Question: I'm having problem with getting td-content. It seems the data display using javascript, need to pull pictures data.
Table data:

Already try using the basic scrape, but can't collected the data.
VBA Code:
'''
post = Trim(doc.getElementsByClassName("chart-content-container")(5).getElementsByTagName("table")(0).getElementsByTagName("tbody")(0).getElementsByTagName("tr")(1).innerText)
'''
the data i want to get is from here (required login to see data, basically login using facebook):
<URL>
html
'''
<div id="id1355">
<span class="chart-container" id="id12c4">
<div class="chart-title">Types of posts</div>
<div class="chart-content-container">
<div class="chart-content-sameInnerHeight" style="margin-top: 50px;" id="id1302">
<div id="id1355">
<div style="position: relative;">
<div id="dashboard9566356">
<div style="position: relative;" id="chartDiv9566356"><div style="position: relative;"><div dir="ltr" style="position: relative; width: 563px; height: 200px;"><div style="position: absolute; left: 0px; top: 0px; width: 100%; height: 100%;" aria-label="A chart."><svg width="563" height="200" aria-label="A chart." style="overflow: hidden;"><defs id="defs"></defs><g><path d="M282,23.5L282,10A90,90,0,0,1,341.68103924167156,32.63403266460091L332.72888335542086,42.73892776491077A76.5,76.5,0,0,0,282,23.5" stroke="#ffffff" stroke-width="1" fill="#c2185b"></path></g><g><path d="M263.6923516820019,25.722950966907007L260.4615902141199,12.615236431655305A90,90,0,0,1,282,10L282,23.5A76.5,76.5,0,0,0,263.6923516820019,25.722950966907007" stroke="#ffffff" stroke-width="1" fill="#f57c00"></path></g><g><path d="M206.0577711314989,109.22105603953229L192.65620133117517,110.84830122297916A90,90,0,0,1,260.4615902141197,12.615236431655333L263.69235168200174,25.722950966907035A76.5,76.5,0,0,0,206.0577711314989,109.22105603953229" stroke="#ffffff" stroke-width="1" fill="#8ecbd3"></path></g><g><path d="M332.72888335542086,42.73892776491077L341.68103924167156,32.63403266460091A90,90,0,1,1,192.6562013311751,110.84830122297903L206.05777113149887,109.22105603953219A76.5,76.5,0,1,0,332.72888335542086,42.73892776491077" stroke="#ffffff" stroke-width="1" fill="#5c6fda"></path></g><g><g><g><text text-anchor="end" x="535" y="20.491718170580963" font-family="Arial" font-size="12" stroke="none" stroke-width="0" fill="#6d90cb">Links</text></g><g><text text-anchor="end" x="535" y="39.90828182941904" font-family="Arial" font-size="12" stroke="none" stroke-width="0" fill="#9e9e9e">11.5%</text></g></g><g><path d="M319.5,26.5L384,26.5L384,26.5L535.5,26.5" stroke="#636363" stroke-width="1" stroke-opacity="0.7" fill-opacity="1" fill="none"></path><circle cx="319.5" cy="26.5" r="2" stroke="none" stroke-width="0" fill-opacity="0.7" fill="#636363"></circle></g><g><g><text text-anchor="end" x="535" y="168.49171817058095" font-family="Arial" font-size="12" stroke="none" stroke-width="0" fill="#6d90cb">Pictures</text></g><g><text text-anchor="end" x="535" y="187.90828182941902" font-family="Arial" font-size="12" stroke="none" stroke-width="0" fill="#9e9e9e">61.5%</text></g></g><g><path d="M321.5,174.5L384,174.5L384,174.5L535.5,174.5" stroke="#636363" stroke-width="1" stroke-opacity="0.7" fill-opacity="1" fill="none"></path><circle cx="321.5" cy="174.5" r="2" stroke="none" stroke-width="0" fill-opacity="0.7" fill="#636363"></circle></g><g><g><text text-anchor="start" x="28" y="54.49171817058097" font-family="Arial" font-size="12" stroke="none" stroke-width="0" fill="#6d90cb">Videos</text></g><g><text text-anchor="start" x="28" y="73.90828182941904" font-family="Arial" font-size="12" stroke="none" stroke-width="0" fill="#9e9e9e">23.1%</text></g></g><g><path d="M209.5,60.5L180,60.5L180,60.5L28.5,60.5" stroke="#636363" stroke-width="1" stroke-opacity="0.7" fill-opacity="1" fill="none"></path><circle cx="209.5" cy="60.5" r="2" stroke="none" stroke-width="0" fill-opacity="0.7" fill="#636363"></circle></g><g><g><text text-anchor="start" x="28" y="19.491718170580963" font-family="Arial" font-size="12" stroke="none" stroke-width="0" fill="#6d90cb">Status</text></g><g><text text-anchor="start" x="28" y="38.90828182941904" font-family="Arial" font-size="12" stroke="none" stroke-width="0" fill="#9e9e9e">3.8%</text></g></g><g><path d="M268.5,18.5L180,18.5L180,25.5L28.5,25.5" stroke="#636363" stroke-width="1" stroke-opacity="0.7" fill-opacity="1" fill="none"></path><circle cx="268.5" cy="18.5" r="2" stroke="none" stroke-width="0" fill-opacity="0.7" fill="#636363"></circle></g></g><g></g></svg><div aria-label="A tabular representation of the data in the chart." style="position: absolute; left: -10000px; top: auto; width: 1px; height: 1px; overflow: hidden;"><table><thead><tr><th>Status</th><th>Wert</th></tr></thead><tbody><tr><td>Links</td><td>3</td></tr><tr><td>Pictures</td><td>16</td></tr><tr><td>Videos</td><td>6</td></tr><tr><td>Status</td><td>1</td></tr></tbody></table></div></div></div><div aria-hidden="true" style="display: none; position: absolute; top: 210px; left: 573px; white-space: nowrap; font-family: Arial; font-size: 12px;">3.8%</div><div></div></div></div>
<div id="control9566356"></div>
</div>
<div id="id13ad" style="display:none"></div>
</div>
<script type="text/javascript"> var chart9566356; var data9566356;var options9566356;
var vAxisFormat9566356 = 'decimal';function drawVisualization9566356() {options9566356 = {curveType: 'none', fontName: 'Arial', 'lineWidth':2, 'height':200, backgroundColor: { fill: 'transparent' },'legend': {'position': 'labeled', 'alignment': 'center' , textStyle: {color: '#6d90cb'}}, chartArea: { },tooltip :{ isHtml : 'true'},'interpolateNulls' : true, pieHole: 0.85, pieSliceText: 'none', chartArea: { width: '90%', height: '90%', left: '5%', top: '5%' }, series: {0: {targetAxisIndex: 0,areaOpacity :1.0,type: 'area',dataOpacity :1.0},1: {targetAxisIndex: 0,areaOpacity :1.0,type: 'area',dataOpacity :1.0},2: {targetAxisIndex: 0,areaOpacity :1.0,type: 'area',dataOpacity :1.0},3: {targetAxisIndex: 0,areaOpacity :1.0,type: 'area',dataOpacity :1.0} }, vAxes: { 0: {format: 'decimal'}, 1: {format: 'decimal'} },colors: ['#c2185b','#5c6fda','#8ecbd3','#f57c00'],animation:{ duration: 500, easing: 'out', },hAxis:{ textStyle: { },gridlines: {color: 'transparent'},'baselineColor': '#ccc'},vAxis: {format: vAxisFormat9566356, textStyle: { },gridlines: {color: 'transparent'},'baselineColor': '#ccc'} };
chart9566356 = new google.visualization.PieChart(document.getElementById('chartDiv9566356'));
data9566356 = new google.visualization.DataTable();data9566356.addColumn('string', 'Status'); data9566356.addColumn('number', 'Wert');data9566356.addColumn({'type': 'string', 'role': 'tooltip', 'p': {'html': true}}); data9566356.addColumn({type:'string', role:'annotationText'}); data9566356.addColumn({type:'string', role:'annotationText'}); data9566356.addColumn({type:'string', role:'annotationText'}); data9566356.addRows([['Links',3.0,'<div class="name">Links</div><div class="value">3</div>',null,'0','link'],['Pictures',16.0,'<div class="name">Pictures</div><div class="value">16</div>',null,'0','photo'],['Videos',6.0,'<div class="name">Videos</div><div class="value">6</div>',null,'0','video'],['Status',1.0,'<div class="name">Status</div><div class="value">1</div>',null,'0','status']]);
var numberFormatter = new google.visualization.NumberFormat({ fractionDigits: 0 }); for (var i = 1; i < data9566356.getNumberOfColumns(); i++) { if(data9566356.getColumnType(i) === "number"){ numberFormatter.format(data9566356, i); }}
var selectListener9566356 = google.visualization.events.addListener(chart9566356, 'select',function(){ var selection = chart9566356.getSelection(); for (var i = 0; i < selection.length; i++) { var item = selection[i]; if (item.row != null && item.column != null) {var idsColumnNumber = item.column +2;var id = data9566356.getValue(item.row, idsColumnNumber);if(id != null) { id = id.replace('#', ''); } Wicket.Ajax.get({ u: './ClashofClans?38-1.IBehaviorListener.0-fanPageKarmaPanel-resultContainer-graphenPanel-graphenTimesAndTypesPanelContainer-graphenTimesAndTypesPanel-content-postTypePanel-postTypePanel'+'&id='+id+'&datum='+data9566356.getValue(item.row, idsColumnNumber+1)+'&anzahl='+data9566356.getValue(item.row, item.column)+'&page_identifier='+data9566356.getValue(item.row, idsColumnNumber+2)+'&spalte='+item.column}); } else { try {var id = data9566356.getValue(item.row, 7); Wicket.Ajax.get({ u: './ClashofClans?38-1.IBehaviorListener.0-fanPageKarmaPanel-resultContainer-graphenPanel-graphenTimesAndTypesPanelContainer-graphenTimesAndTypesPanel-content-postTypePanel-postTypePanel'+'&id='+id+'&page_identifier='+id}); } catch(e) { var id = data9566356.getValue(item.row, 5); Wicket.Ajax.get({ u: './ClashofClans?38-1.IBehaviorListener.0-fanPageKarmaPanel-resultContainer-graphenPanel-graphenTimesAndTypesPanelContainer-graphenTimesAndTypesPanel-content-postTypePanel-postTypePanel'+'&id='+id+'&page_identifier='+id}); } } } });placeMarker9566356 = function(graph , dataTable) {
};placeMarkerListener9566356 = google.visualization.events.addListener(chart9566356
, 'ready',placeMarker9566356.bind(chart9566356
, chart9566356
, data9566356));
chart9566356.draw(data9566356,options9566356);}function reDrawChart9566356() { if (!$('#chartDiv9566356').is(':visible')) { return; } google.visualization.events.removeListener(placeMarkerListener9566356);
placeMarkerListener9566356 = google.visualization.events.addListener(chart9566356
, 'ready', placeMarker9566356.bind(chart9566356
, chart9566356
, data9566356));
options9566356 = {curveType: 'none', fontName: 'Arial', 'lineWidth':2, 'height':200, backgroundColor: { fill: 'transparent' },'legend': {'position': 'labeled', 'alignment': 'center' , textStyle: {color: '#6d90cb'}}, chartArea: { },tooltip :{ isHtml : 'true'},'interpolateNulls' : true, pieHole: 0.85, pieSliceText: 'none', chartArea: { width: '90%', height: '90%', left: '5%', top: '5%' }, series: {0: {targetAxisIndex: 0,areaOpacity :1.0,type: 'area',dataOpacity :1.0},1: {targetAxisIndex: 0,areaOpacity :1.0,type: 'area',dataOpacity :1.0},2: {targetAxisIndex: 0,areaOpacity :1.0,type: 'area',dataOpacity :1.0},3: {targetAxisIndex: 0,areaOpacity :1.0,type: 'area',dataOpacity :1.0} }, vAxes: { 0: {format: 'decimal'}, 1: {format: 'decimal'} },colors: ['#c2185b','#5c6fda','#8ecbd3','#f57c00'],animation:{ duration: 500, easing: 'out', },hAxis:{ textStyle: { },gridlines: {color: 'transparent'},'baselineColor': '#ccc'},vAxis: {format: vAxisFormat9566356, textStyle: { },gridlines: {color: 'transparent'},'baselineColor': '#ccc'} };
chart9566356.draw(data9566356,options9566356);}$('body').off('redrawAfterResize.chart9566356').on('redrawAfterResize.chart9566356', function() { reDrawChart9566356(); }); if (typeof googleChartApiLoaded !== 'undefined' && googleChartApiLoaded) { drawVisualization9566356();} else { google.setOnLoadCallback(drawVisualization9566356);}</script>
</div>
</div>
<p class="chart-footer-note">Here you can see the mixture of post types. Find out which types of posts are used most often in the selected time period. Generally speaking, it is good advice to try out all post types and entertain fans with a good mixture.</p>
</div>
</span>
'''
Please, does anyone know how to scrape this?
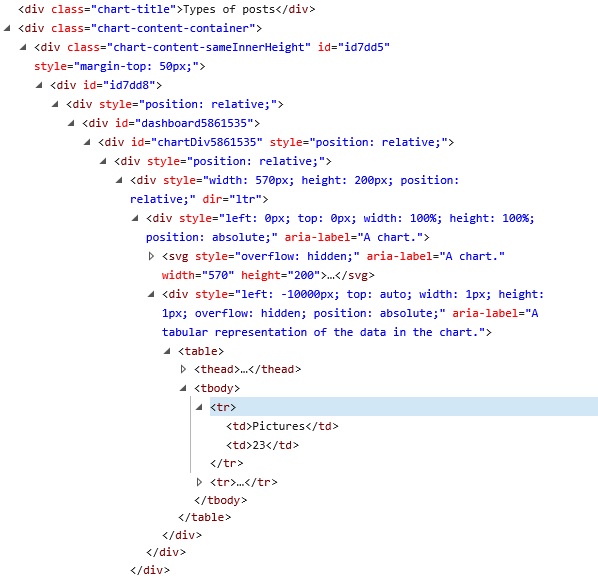
Answer: You can gather all the td elements and loop testing for presence of the word 'Pictures' then take node at next index:
'''
Dim list As Object, i As Long
Set list = doc.querySelectorAll(".chart-content-container td")
For i = 0 To list.Length - 1
If Trim$(list.Item(i).innerText) = "Pictures" Then
Debug.Print list.Item(i + 1).innerText
Exit For
End If
Next
'''